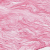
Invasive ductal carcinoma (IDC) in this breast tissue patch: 0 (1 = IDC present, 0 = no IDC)